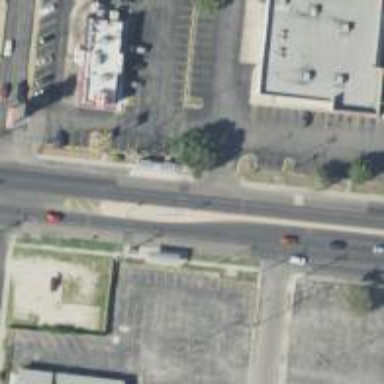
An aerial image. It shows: Secondary road with asphalt surface.